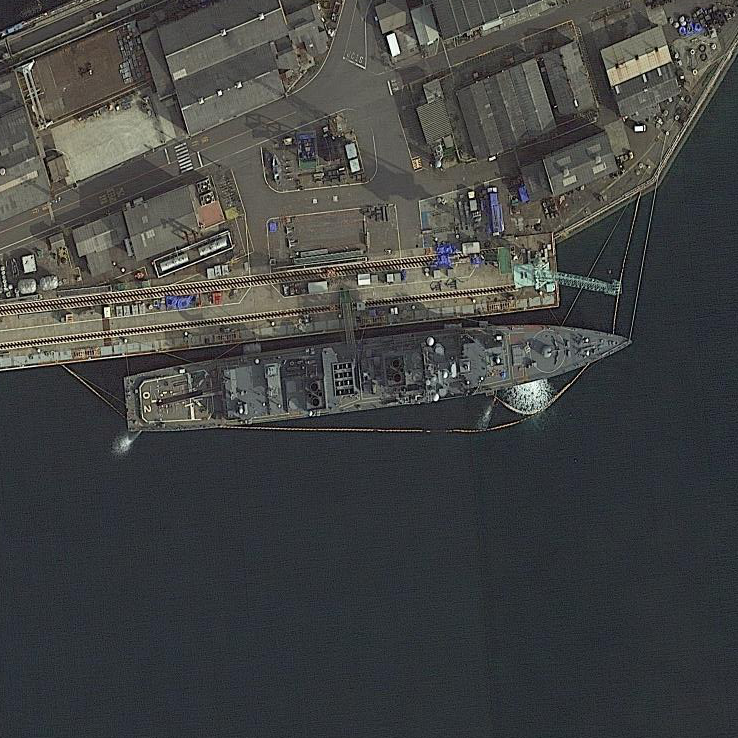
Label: cruiser